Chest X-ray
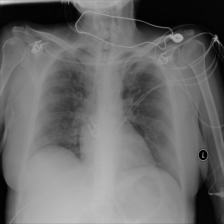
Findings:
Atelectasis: negative
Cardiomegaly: negative
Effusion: negative
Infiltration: positive
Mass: negative
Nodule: negative
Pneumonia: negative
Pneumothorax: negative
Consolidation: negative
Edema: negative
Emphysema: negative
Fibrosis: negative
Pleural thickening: negative
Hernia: negative